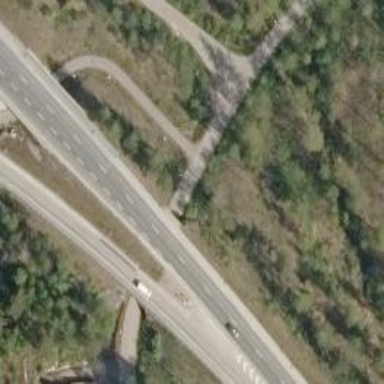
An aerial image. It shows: Asphalt cycleway.